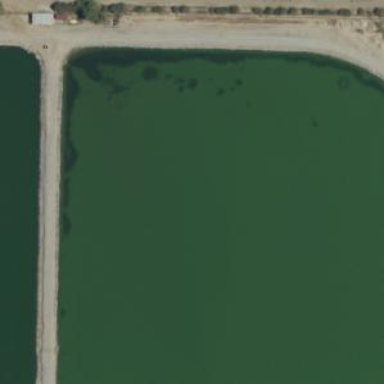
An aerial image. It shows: Reservoir of water at wastewater plant.